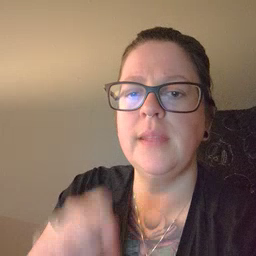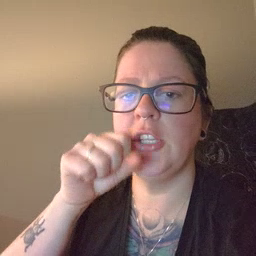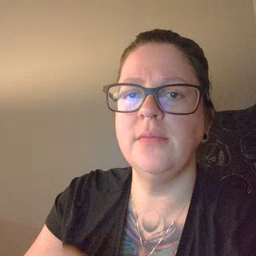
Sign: carrot